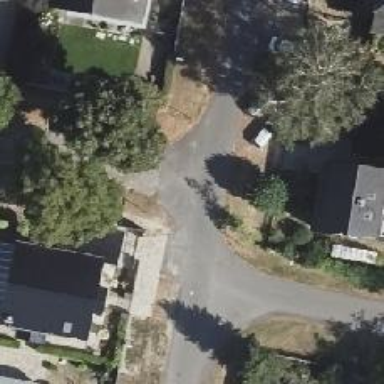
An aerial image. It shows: Smooth asphalt road in residential area.